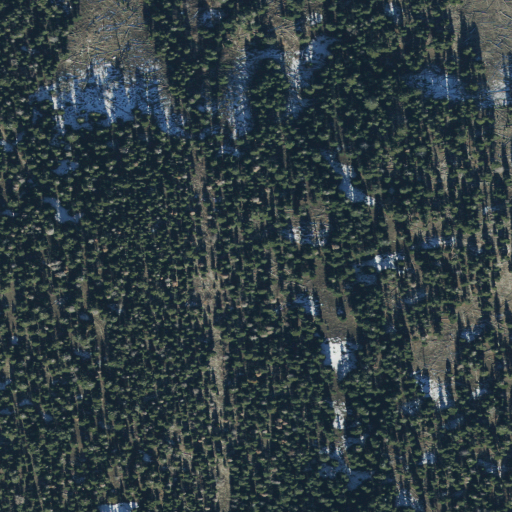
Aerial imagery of ridge(s) in Utah named Balsam Grove Ridge containing only evergreen forest